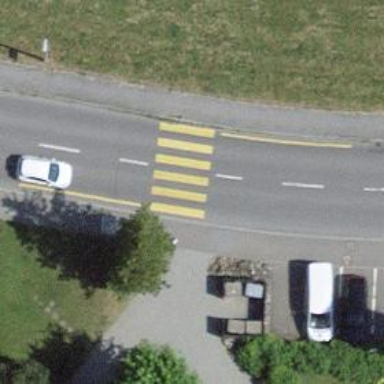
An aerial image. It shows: Kerb serving as barrier.